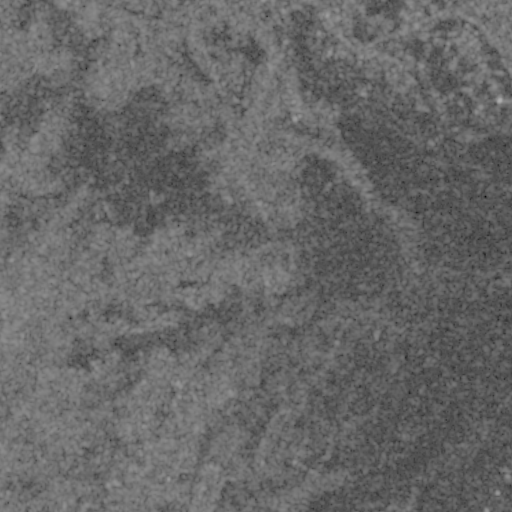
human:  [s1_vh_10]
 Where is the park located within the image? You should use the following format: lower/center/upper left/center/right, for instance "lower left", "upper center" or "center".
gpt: The park is located in the upper right of the image.
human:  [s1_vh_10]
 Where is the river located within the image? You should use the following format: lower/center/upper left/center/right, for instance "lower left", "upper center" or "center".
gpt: The river is located in the upper right of the image.
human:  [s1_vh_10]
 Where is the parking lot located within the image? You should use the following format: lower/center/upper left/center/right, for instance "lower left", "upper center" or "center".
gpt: There is no parking lot in the image.

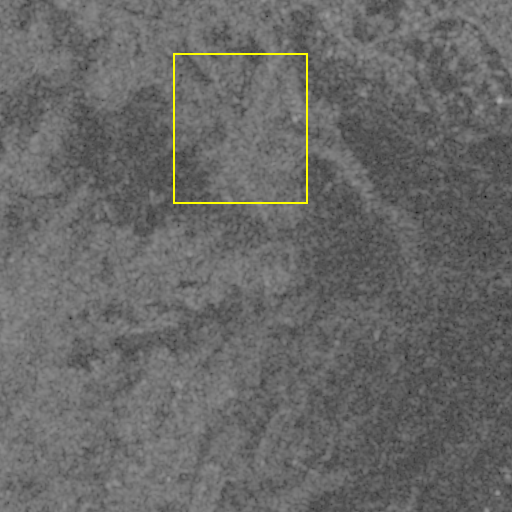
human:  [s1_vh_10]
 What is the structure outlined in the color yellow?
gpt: There is no yellow outline.
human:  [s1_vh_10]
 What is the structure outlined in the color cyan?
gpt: There is no structure outlined in cyan.